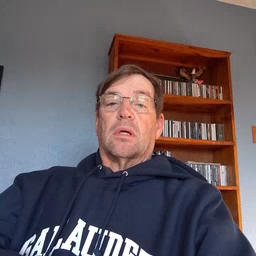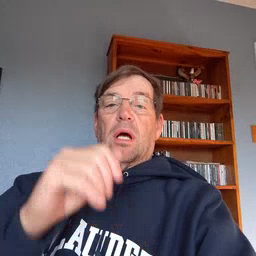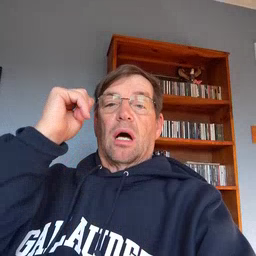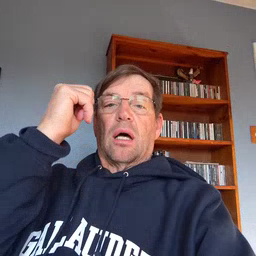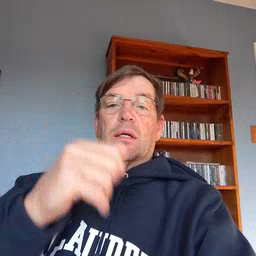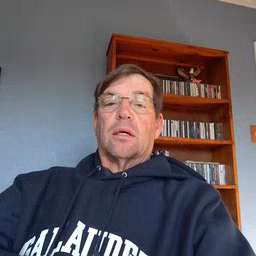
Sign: aunt